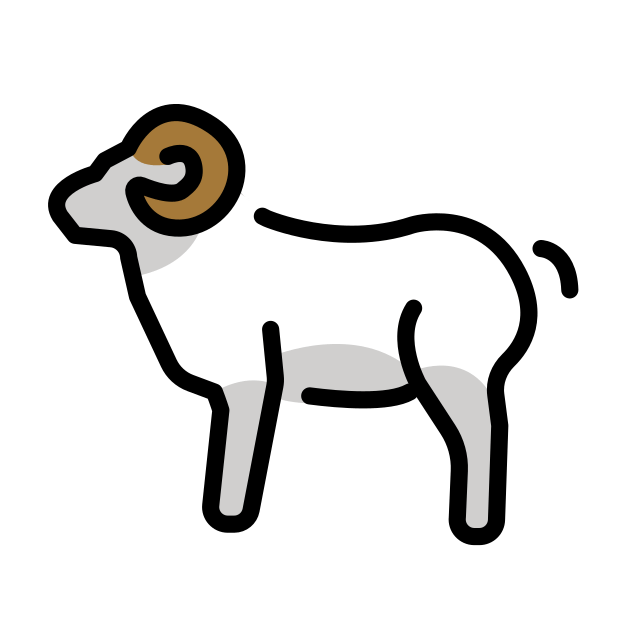
ram